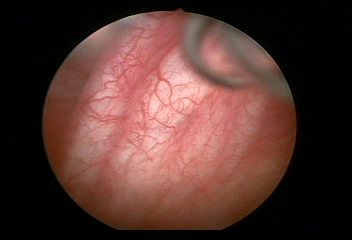
Modality: WLC
Class: Normal mucosa
Bladder cancer association: No